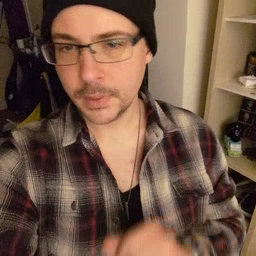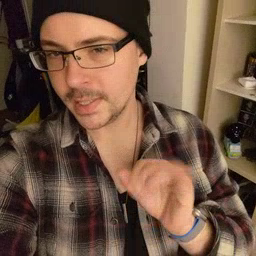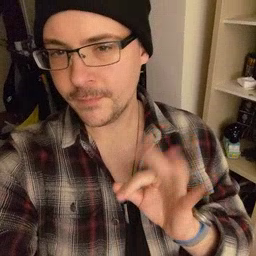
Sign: if